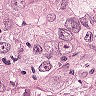
Metastatic tissue present: yes